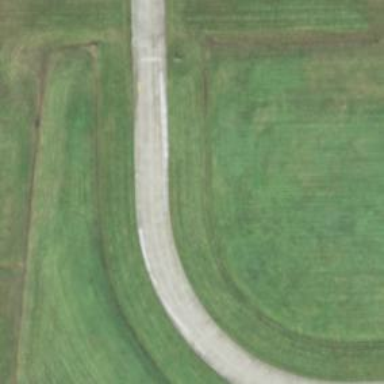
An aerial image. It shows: View of taxiway at the airport.